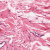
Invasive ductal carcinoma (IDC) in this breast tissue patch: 0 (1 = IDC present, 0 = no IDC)